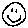
Label: smiley face